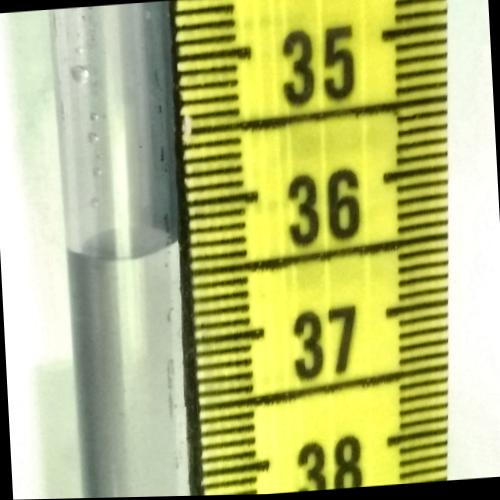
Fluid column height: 36.3 cm